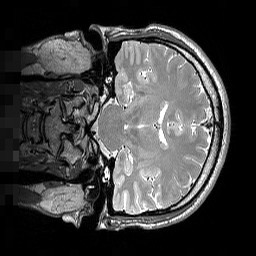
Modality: T2w
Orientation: coronal
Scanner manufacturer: siemens
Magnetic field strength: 3 T
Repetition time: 2.5 s
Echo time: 0.144 s